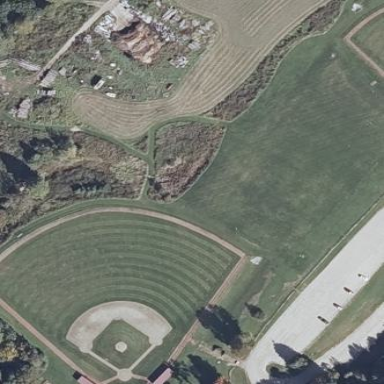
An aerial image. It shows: Baseball field.